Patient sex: M
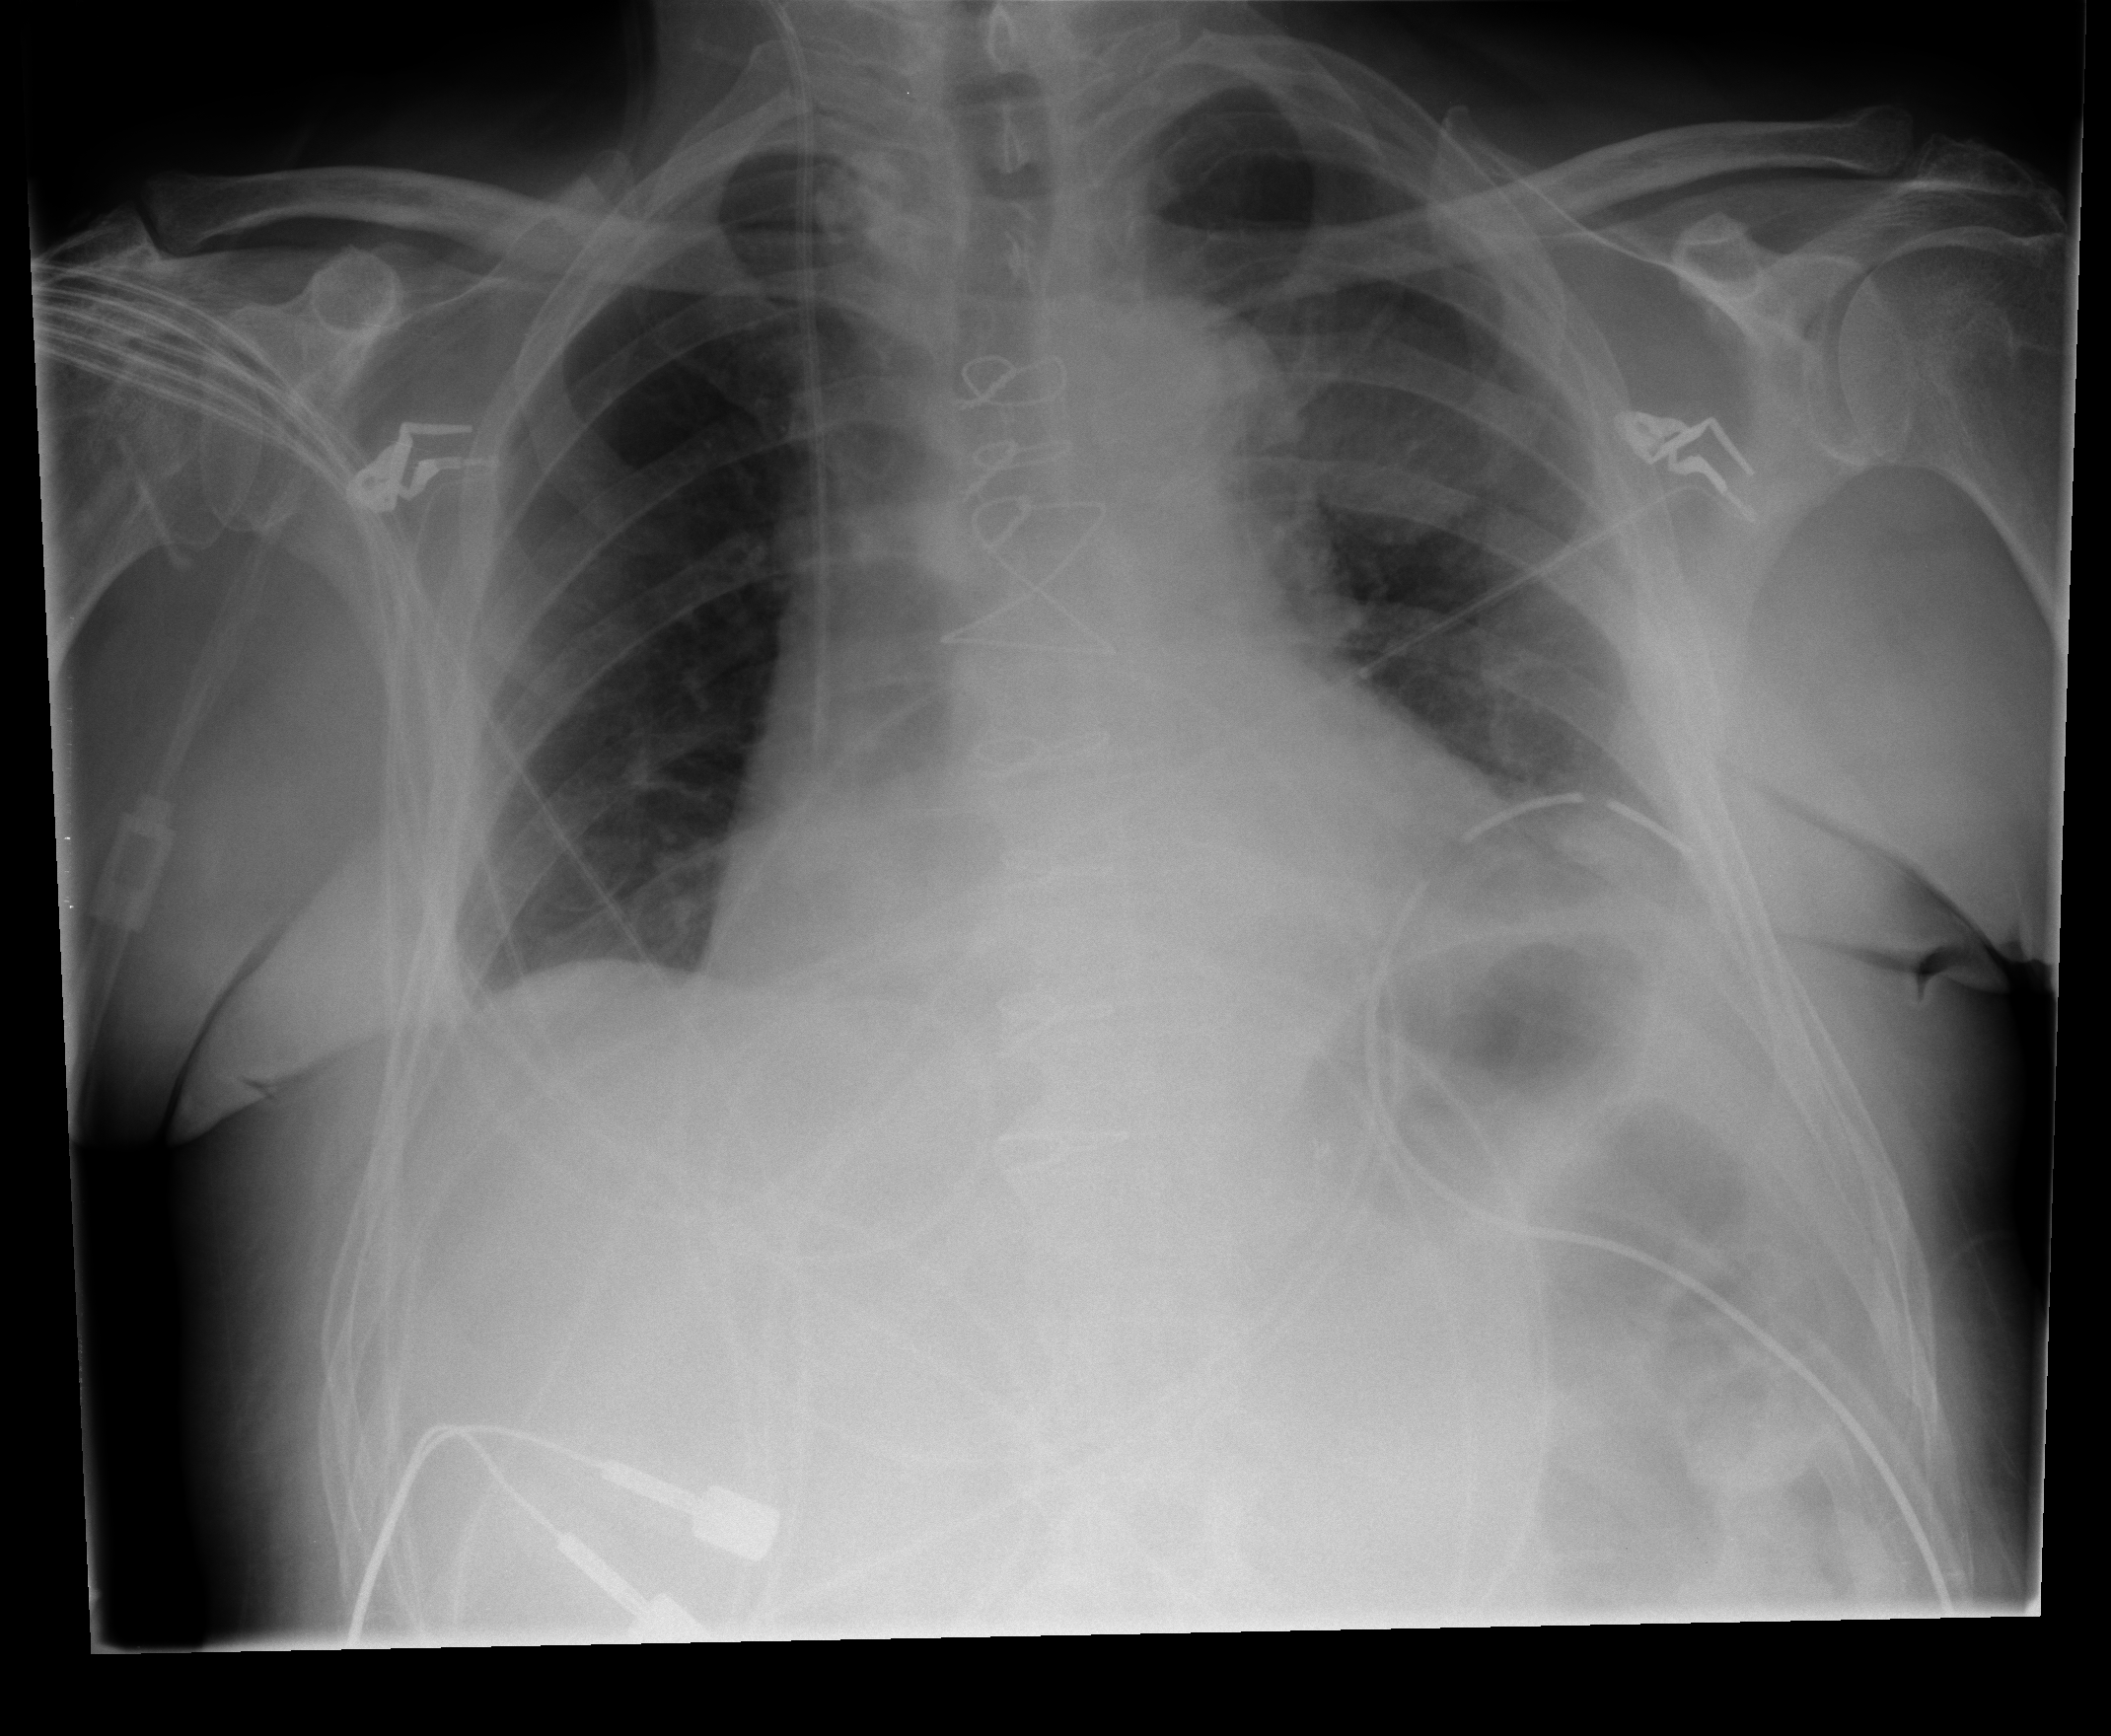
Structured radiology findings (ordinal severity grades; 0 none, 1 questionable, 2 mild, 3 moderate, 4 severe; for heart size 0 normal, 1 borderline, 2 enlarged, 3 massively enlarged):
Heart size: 2
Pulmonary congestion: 1
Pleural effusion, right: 1
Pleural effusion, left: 1
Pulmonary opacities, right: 1
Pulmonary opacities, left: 0
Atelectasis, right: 2
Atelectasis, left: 2